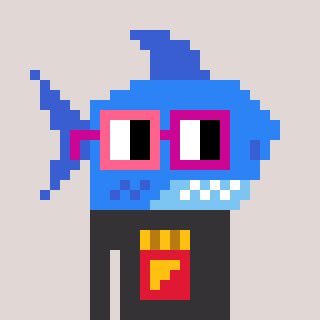
a pixel art character with square pink and red glasses, a shark-shaped head and a grayscale-colored body on a warm background